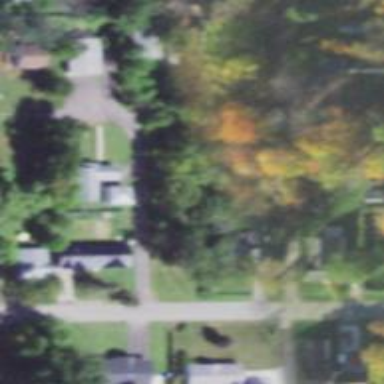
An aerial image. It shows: Driveway leading to service road.